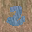
Label: 2